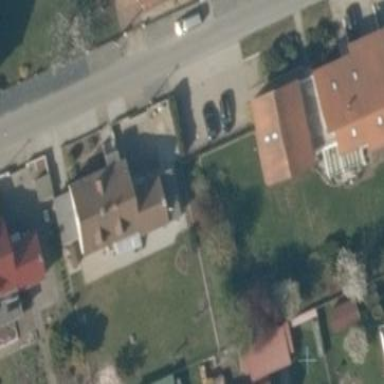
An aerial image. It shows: Simple and straightforward house.